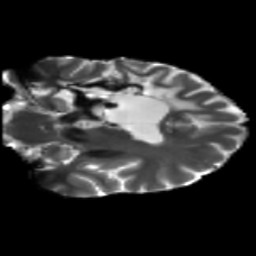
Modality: T2w
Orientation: coronal
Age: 31
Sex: female
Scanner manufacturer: siemens
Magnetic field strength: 3 T
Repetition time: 5.25 s
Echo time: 0.08 s